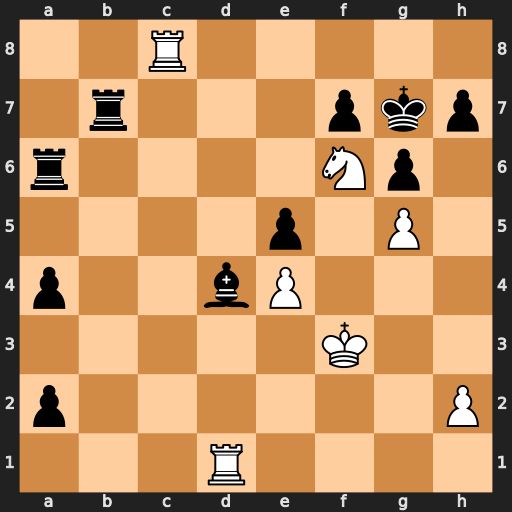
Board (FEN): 2R5/1r3pkp/r4Np1/4p1P1/p2bP3/5K2/p6P/3R4
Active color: w
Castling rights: -
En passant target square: -
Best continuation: Rg8#